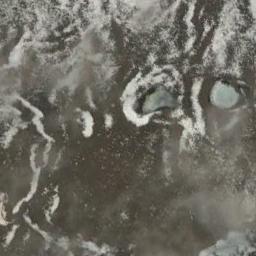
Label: desert